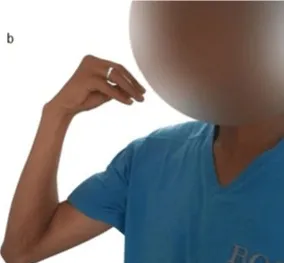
Flexion. After one year and three months.
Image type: medical_photograph (skin_photograph)